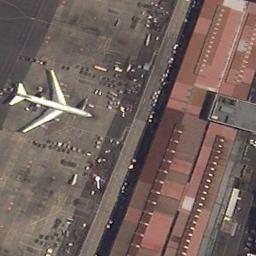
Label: airplane